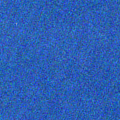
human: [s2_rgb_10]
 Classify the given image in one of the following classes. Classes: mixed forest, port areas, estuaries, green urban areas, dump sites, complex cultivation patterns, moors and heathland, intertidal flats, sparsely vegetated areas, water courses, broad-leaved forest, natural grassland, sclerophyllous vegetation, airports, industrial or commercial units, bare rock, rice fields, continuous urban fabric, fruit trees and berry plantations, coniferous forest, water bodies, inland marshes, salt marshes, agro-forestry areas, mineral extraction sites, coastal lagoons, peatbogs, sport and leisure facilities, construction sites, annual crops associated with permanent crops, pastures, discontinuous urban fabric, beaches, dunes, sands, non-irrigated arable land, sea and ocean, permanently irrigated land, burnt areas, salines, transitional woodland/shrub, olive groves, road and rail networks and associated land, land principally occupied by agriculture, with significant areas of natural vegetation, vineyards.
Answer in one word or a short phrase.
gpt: sea and ocean